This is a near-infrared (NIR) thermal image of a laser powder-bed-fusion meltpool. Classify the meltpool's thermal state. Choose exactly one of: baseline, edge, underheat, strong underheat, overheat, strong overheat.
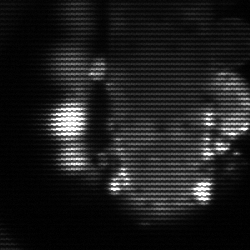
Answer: strong underheat